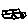
Label: car